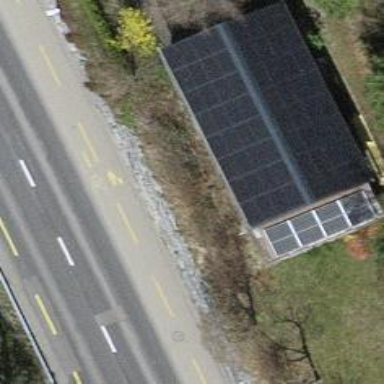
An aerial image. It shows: Solar power generator using photovoltaic method with solar photovoltaic panel types.